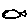
Label: fish